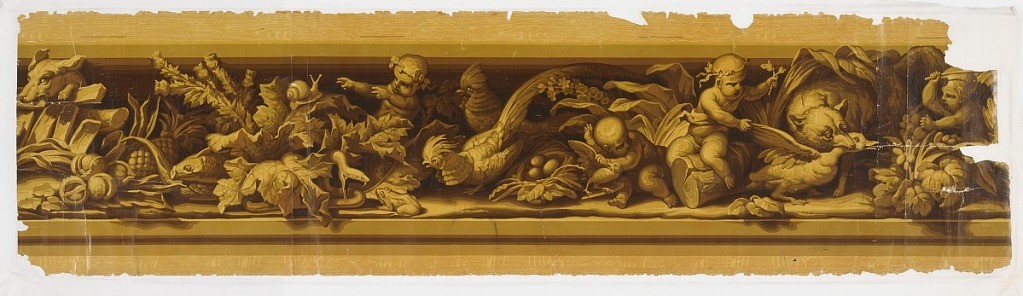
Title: Lucullus
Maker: Jules Desfossé, French, active 1851 - 1863
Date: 1855
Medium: Block-printed paper
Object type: Frieze
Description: Putti among fruits and animals, including dog, fish, snake threatening frog, two pheasant cocks, and a fox strangling a goose. Theme of gastronomy. Printed in browns and yellows; border at top and bottom simulating wood grain.